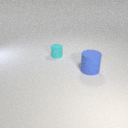
small cyan rubber cylinder to the left of large blue rubber cylinder